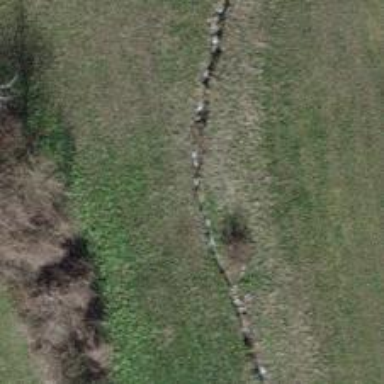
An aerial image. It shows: Ditch in the surroundings.